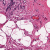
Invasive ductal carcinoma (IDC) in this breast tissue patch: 0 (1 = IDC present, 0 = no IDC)